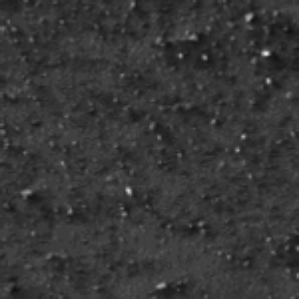
Label: frost